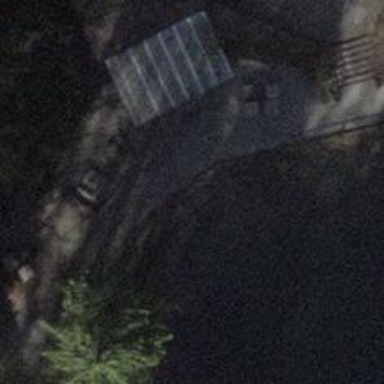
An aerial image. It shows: Picnic site with BBQ amenities available.